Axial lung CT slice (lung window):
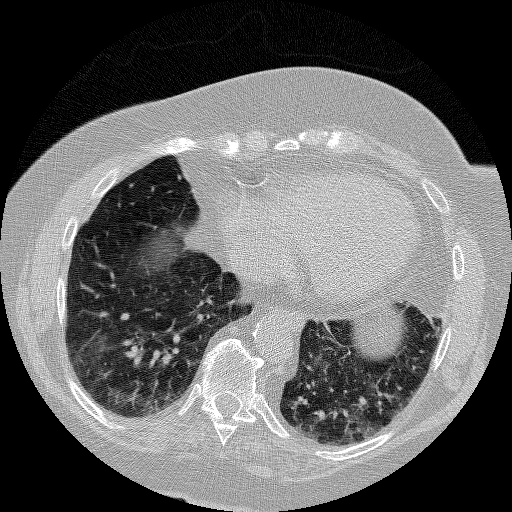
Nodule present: no